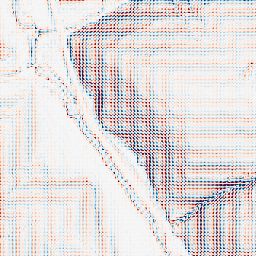
Category: wavelet
Decomposition family: wavelet_dwt
Decomposition parameters: wavelet: haar
level: 2
Upsampling method: sinc_blackman
Upsampling parameters: scale: 8
kernel_size: 8
Upsampling scale: 8